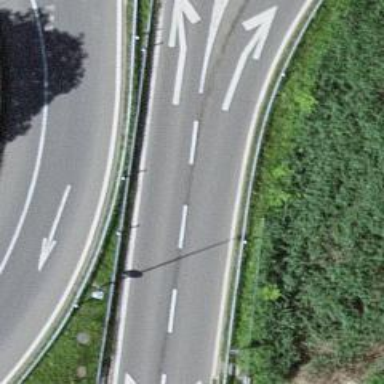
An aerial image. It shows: Asphalt motorway link.